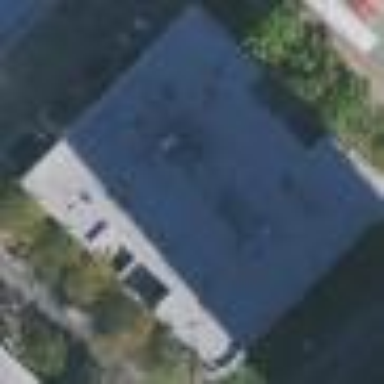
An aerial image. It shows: Commercial building.